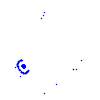
Particle: kaon